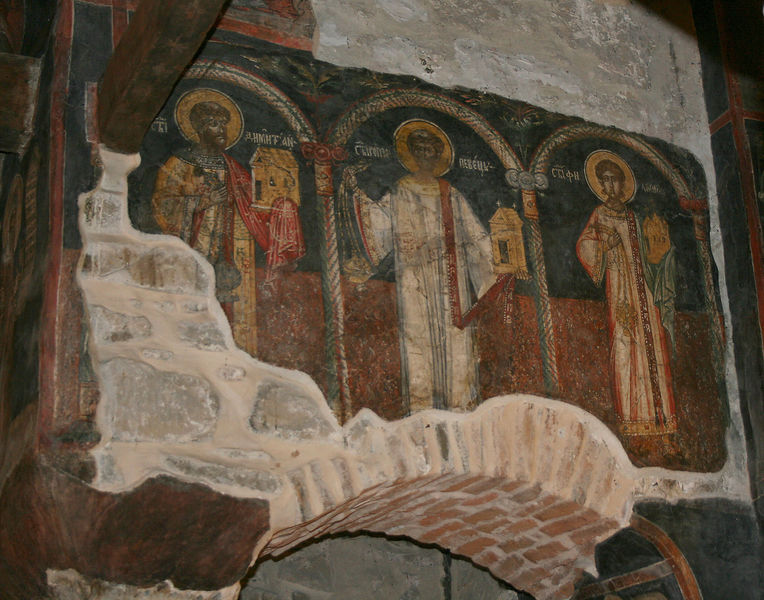
Titel: Petrus und Paulus Kirche Innenraum
Standort:  (EU - Bulgarien); Veliko Tirnovo (EU - Bulgarien)
Schlagwörter: gemälde, mann, weiß, fenster, holz, männer, gebäude, haus, malerei, wand, stein, steine, kirche, gewand, farbig, schrift, bogen, mauer, inschrift, wandmalerei, balken, foto, fotografie, gewölbe, buch, dom, mauerwerk, münster, gemäuer, heiligenschein, putz, nimbus, jesus, mauern, griechisch, fresken, heilige, fresko, bemalung, fresco, backsteine, stifter, steien, apostel, evangelist, evangelisten, evangeliar, orthodox, kirchenmodell, saeulen, fofo, heiligenscein